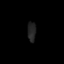
Tissue: lung
Cell type: Myeloid cells
Senescence score: 0.1797
Nuclear area (px): 154
Mean DAPI intensity: 35.792